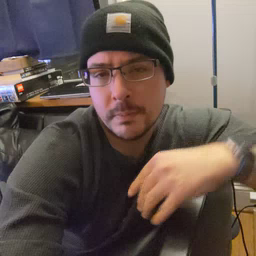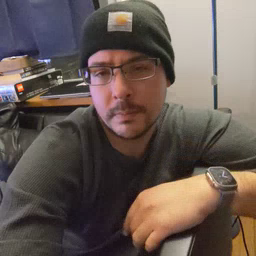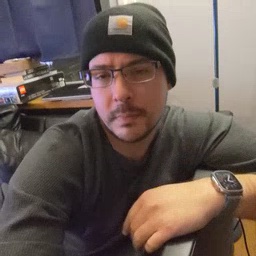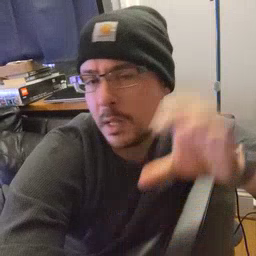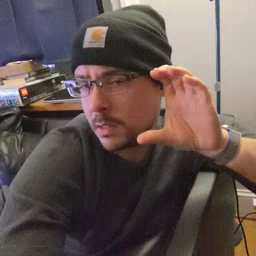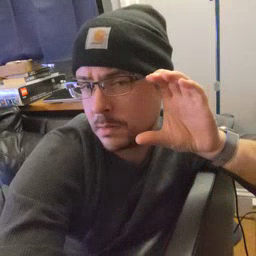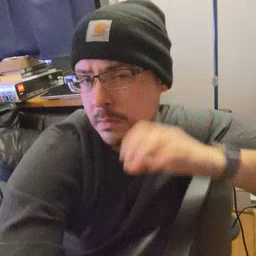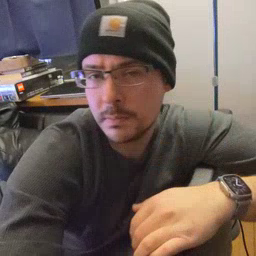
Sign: listen